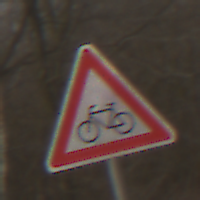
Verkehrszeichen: RadverkehrRechts
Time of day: MorningAfternoon
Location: Outdoor (Nature)
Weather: PartlyCloudy
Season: Winter
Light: Natural